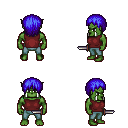
a pixel art fantasy rpg character, male body template, orc, green skin, maroon sleeveless shirt, teal pants, blue plain hairstyle, dagger, four views (front, back, left, right), 2x2 character sprite sheet, small pixel art, hard edges, no anti-aliasing